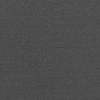
Atmospheric dust classification: dusty